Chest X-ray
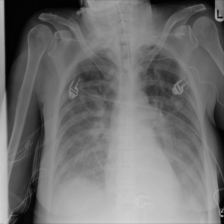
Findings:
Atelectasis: negative
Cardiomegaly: negative
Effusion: negative
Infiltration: negative
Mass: negative
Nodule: negative
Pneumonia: negative
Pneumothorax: negative
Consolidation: negative
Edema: negative
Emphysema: negative
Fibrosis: negative
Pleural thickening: negative
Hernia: negative